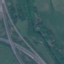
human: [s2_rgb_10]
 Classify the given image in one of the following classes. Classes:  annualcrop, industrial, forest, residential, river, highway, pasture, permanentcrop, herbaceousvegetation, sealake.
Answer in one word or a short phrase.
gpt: Highway